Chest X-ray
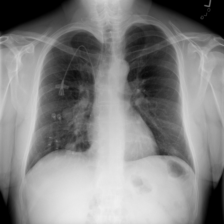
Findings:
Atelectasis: negative
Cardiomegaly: negative
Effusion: negative
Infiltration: negative
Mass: positive
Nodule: negative
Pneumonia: negative
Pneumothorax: negative
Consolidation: negative
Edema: negative
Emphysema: negative
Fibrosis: negative
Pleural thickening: negative
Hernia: negative